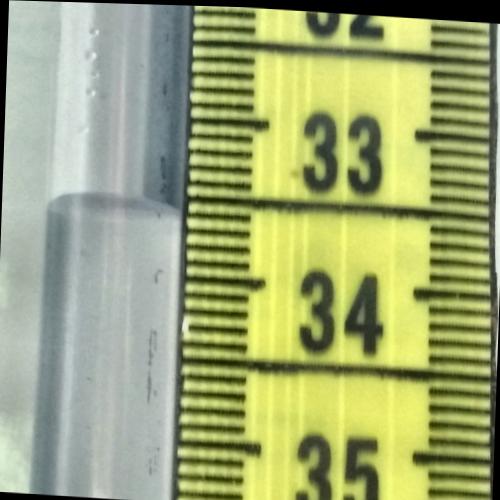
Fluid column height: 33.6 cm